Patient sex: M
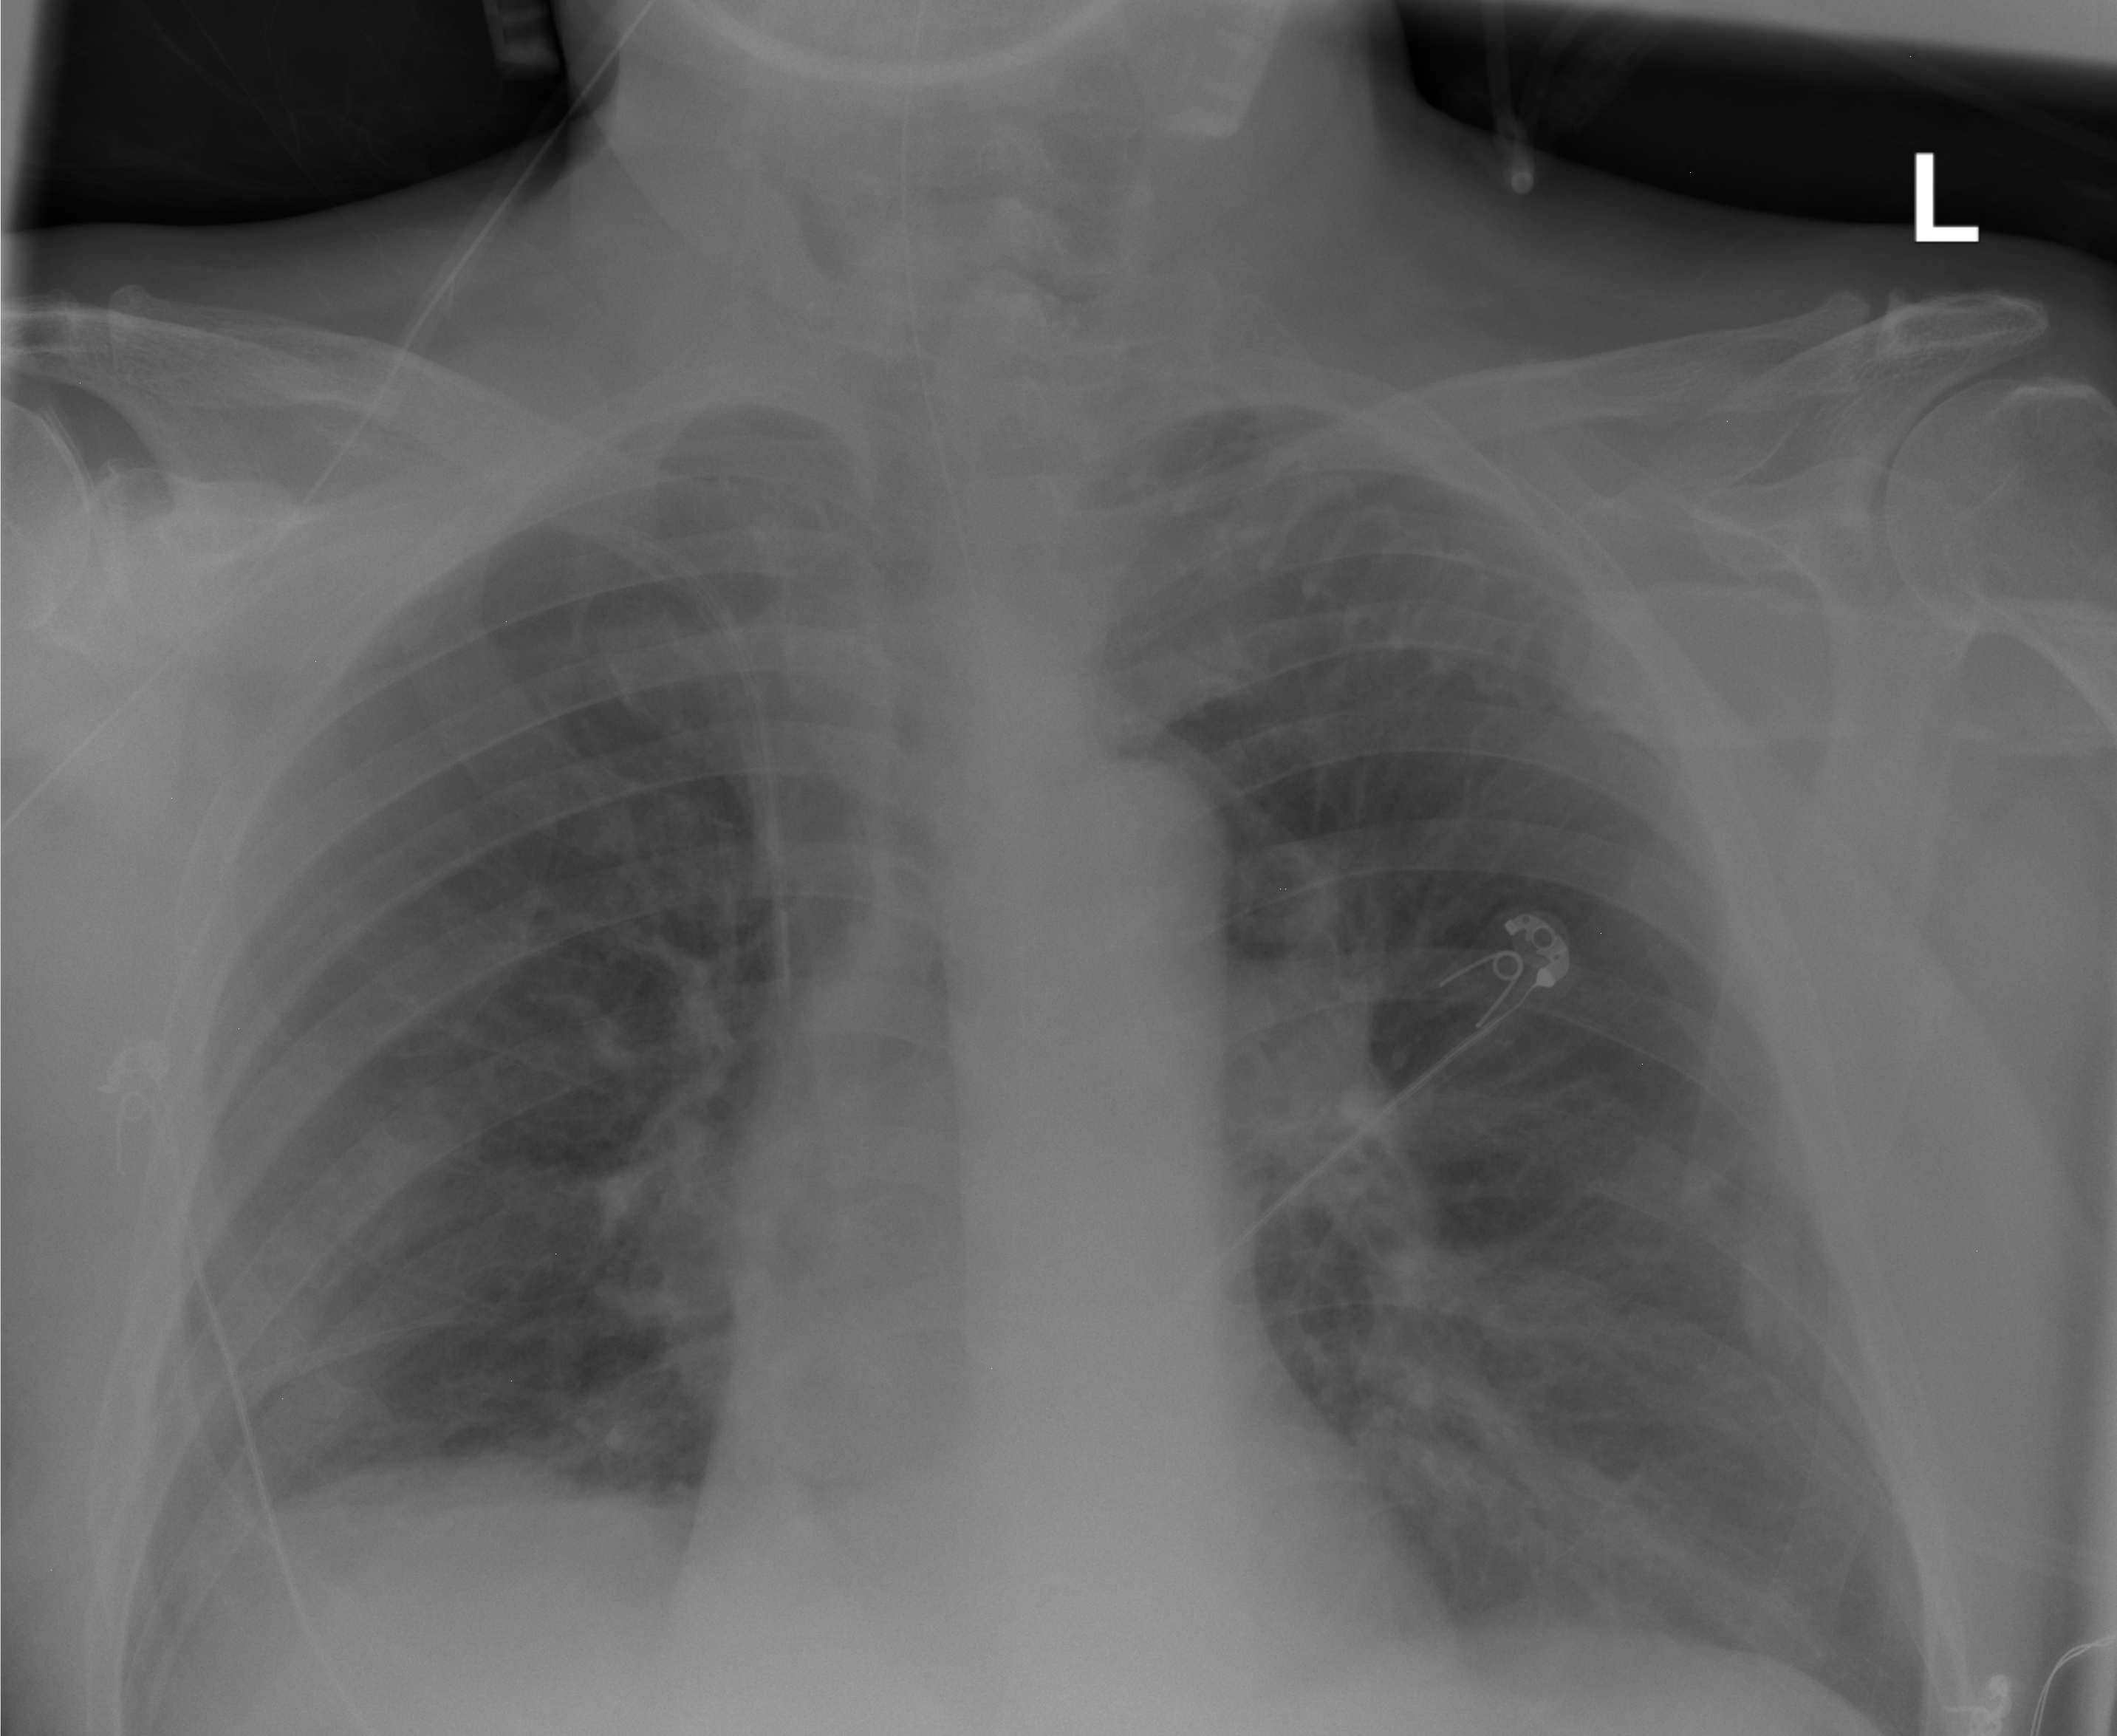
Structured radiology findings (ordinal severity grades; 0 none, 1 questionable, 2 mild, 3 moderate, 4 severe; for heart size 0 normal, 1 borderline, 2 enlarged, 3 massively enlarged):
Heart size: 0
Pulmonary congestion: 0
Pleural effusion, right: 2
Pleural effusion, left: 0
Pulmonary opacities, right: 1
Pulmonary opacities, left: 1
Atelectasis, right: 2
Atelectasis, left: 2